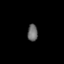
Tissue: lung
Cell type: Epithelial cells
Senescence score: 0.1726
Nuclear area (px): 168
Mean DAPI intensity: 106.619